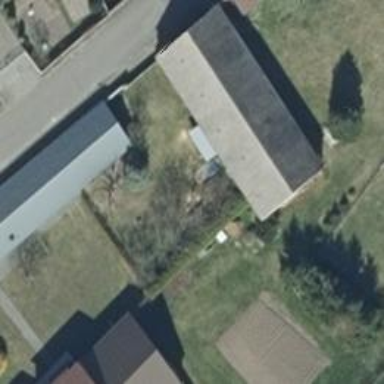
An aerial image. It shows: Building with gabled roof oriented along its length.